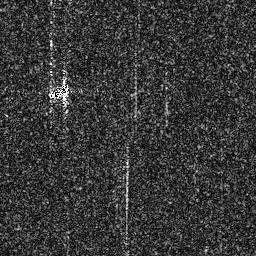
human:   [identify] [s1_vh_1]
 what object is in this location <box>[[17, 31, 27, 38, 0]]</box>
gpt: <ref>1 small ship at the left</ref>